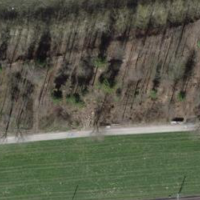
EUNIS habitat code: 41
Species observed at this site:
Cephalanthera longifolia